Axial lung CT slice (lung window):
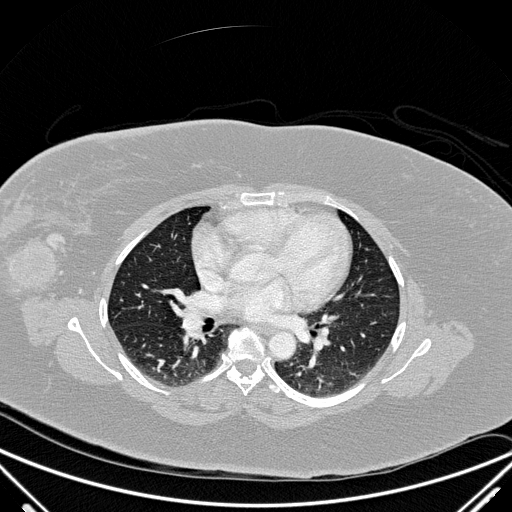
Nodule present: no